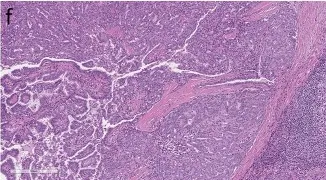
There was extrathyroidal extension into surrounding skeletal muscle (f). In one area of the tumor there was a small 0.2 cm focus of classical papillary microcarcinoma.
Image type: pathology (h&e)